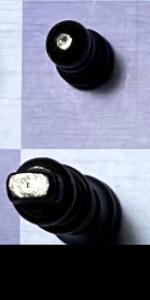
Label: King_Black